Question: I a folder structure like so:
'''
src\java\com\company\resources\xmlFile.xml
'''
The xml file is in the package com.company.resources. I'm using netbeans, so here is a picture of the structure:

I am trying pass the address of the xml file as a string to this static method found in another jar:
'''
public static String createXMLStringFromDocument(String fileName){
try {
DocumentBuilderFactory documentBuilderFactory = DocumentBuilderFactory
.newInstance();
InputStream inputStream = new FileInputStream(new File(fileName));
org.w3c.dom.Document doc = documentBuilderFactory
.newDocumentBuilder().parse(inputStream);
StringWriter stw = new StringWriter();
Transformer serializer = TransformerFactory.newInstance()
.newTransformer();
serializer.transform(new DOMSource(doc), new StreamResult(stw));
return stw.toString();
} catch (Exception e) {
return e.toString();
}
}
'''
What should be passed in?
This works as expected in another project, run in Eclipse, where I have left the xml file at the ROOT of the project. I pass in the file name, "xmlFile.xml", and it works. However I can't seem to get this to work in netbeans. I get a file not found with all the addresses I've tried:
"src/java/com/company/resources/xmlFile.xml" etc.
What am I missing here.
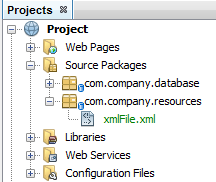
Answer: Since your xml is on the classpath, you don't need the full path to it (as it may be hard or impossible to get if the file is in a .jar file). You just need to get a stream to it. Use:
'''
InputStream is = YourClass.getResourceAsStream("/com/company/resources/xmlFile.xml");
'''